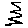
Label: zigzag